Question: Okay I'm trying to have a custom keypad pop-up when I want to enter information. I'm thinking the keypad can be a view itself and just pop-up when the user wants to enter information. Any ideas or suggestions. I'm looking for something similar to the image below.

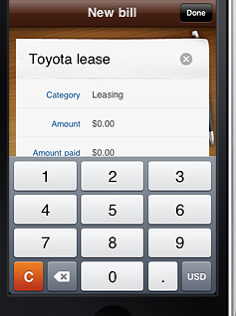
Answer: You can use this, assuming myKeyboardViewController is a View Controller that handles a view called myView:
'''
myTextField.inputView = myKeyboardViewController.myView;
'''
You can then create the view in interface builder.